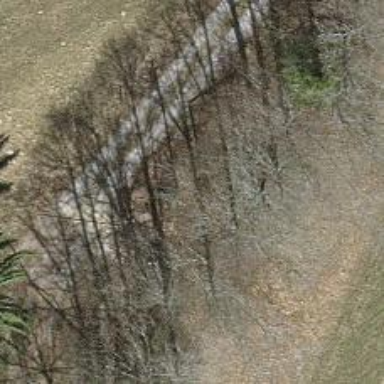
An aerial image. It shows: Single tag "natural: tree."